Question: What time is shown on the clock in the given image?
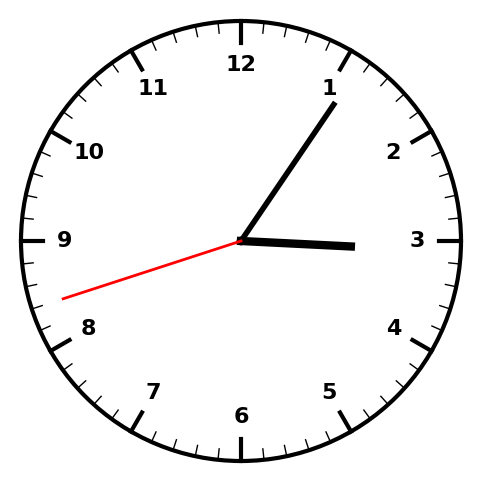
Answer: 03:05:42